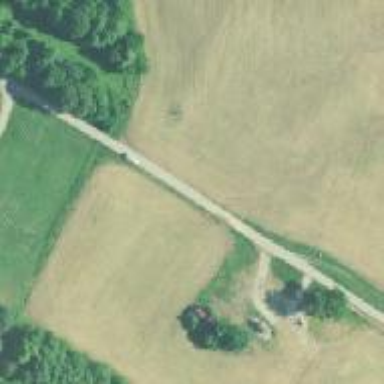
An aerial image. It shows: Unclassified road.